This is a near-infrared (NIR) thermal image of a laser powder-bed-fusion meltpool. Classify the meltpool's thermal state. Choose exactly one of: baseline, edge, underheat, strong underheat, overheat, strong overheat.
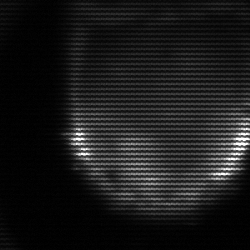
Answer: edge